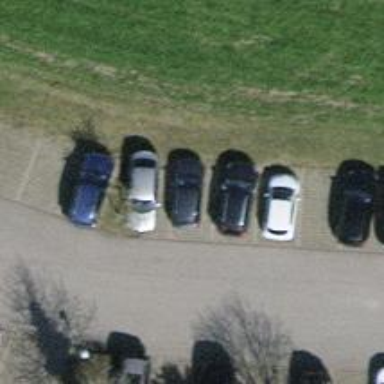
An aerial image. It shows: Parking area with surface.